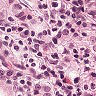
Metastatic tissue present: yes